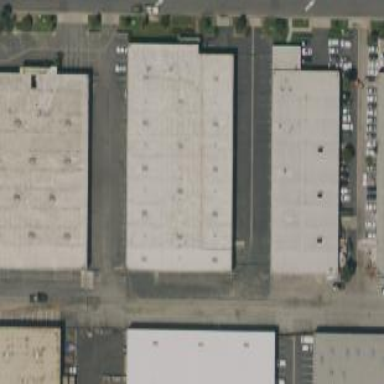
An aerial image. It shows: Industrial building.